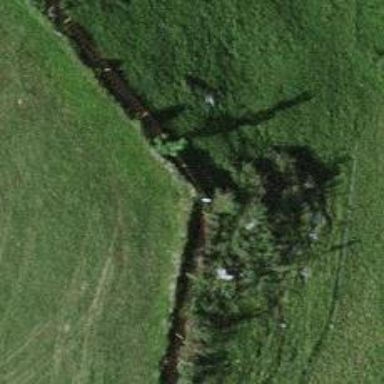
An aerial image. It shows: Dry stone wall barrier.